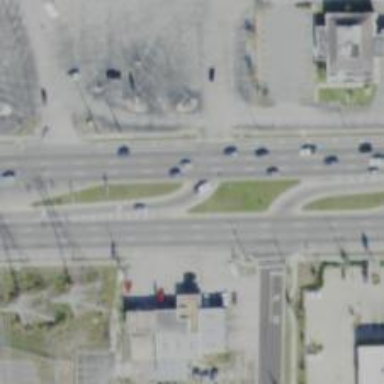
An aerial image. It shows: Trunk link highway.